Question: Count the number of objects in the diagram.
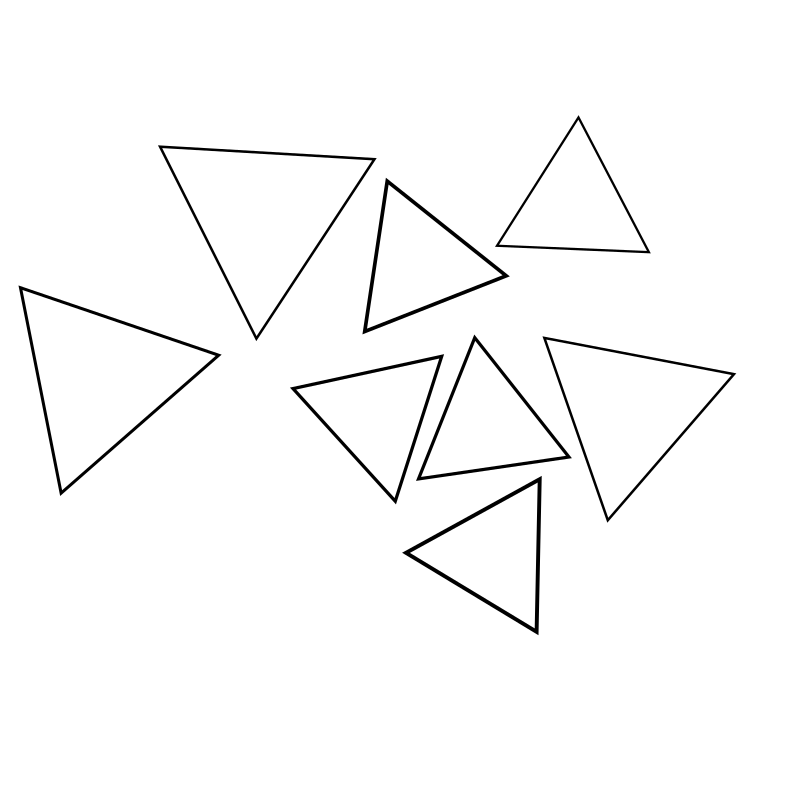
Answer: 8